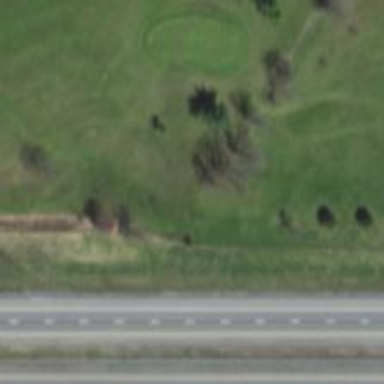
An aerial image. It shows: Golf tee on grassy land.